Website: apple
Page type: customer-info-address
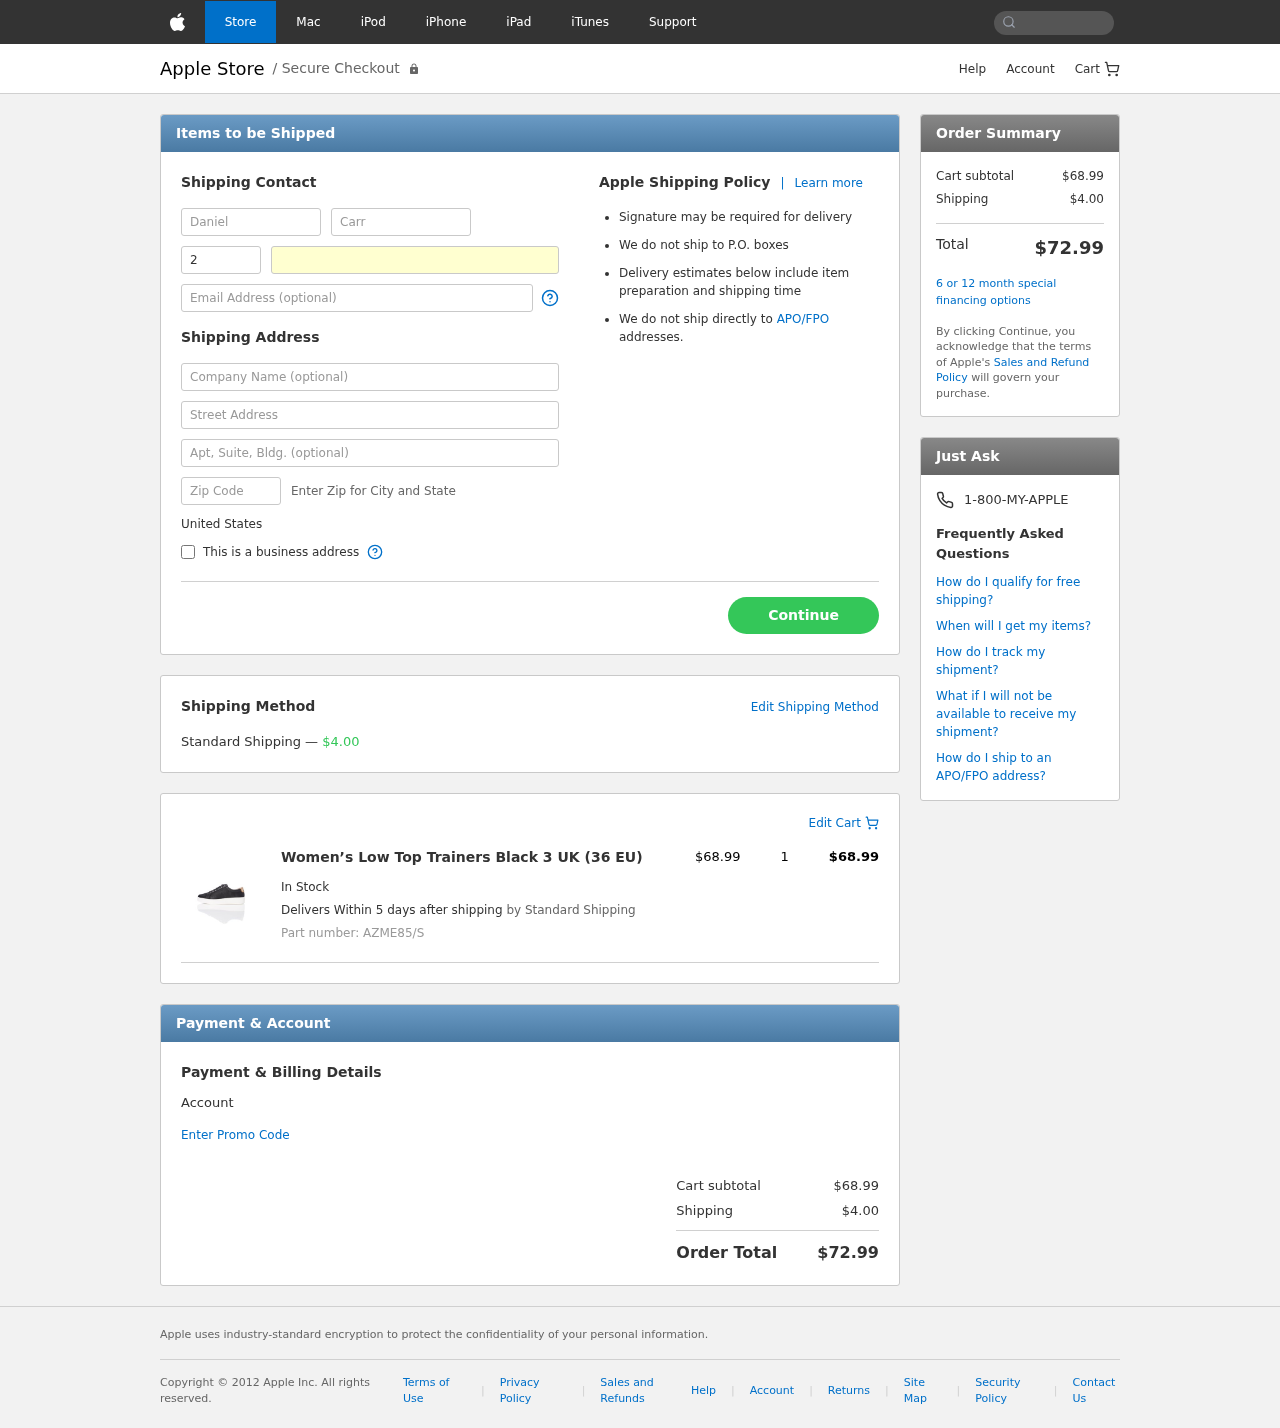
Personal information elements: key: PII_COUNTRY
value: United States
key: PII_FIRSTNAME
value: Daniel
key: PII_LASTNAME
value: Carr
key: PII_PHONE_AREA
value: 269
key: PII_PHONE_LINE
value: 3119
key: PII_EMAIL
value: danielcarr@gmail.com
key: PII_COMPANY
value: Williams, Jones and Ballard
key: PII_STREET
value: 12172 Osborn Valleys Suite 518
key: PII_POSTCODE
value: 93504
Product elements: key: PRODUCT1_NAME
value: Women’s Low Top Trainers Black 3 UK (36 EU)
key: PRODUCT1_PRICE
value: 68.99
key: PRODUCT1_QUANTITY
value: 1
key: PRODUCT1_SKU
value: AZME85/S
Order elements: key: ORDER_SHIPPING_COST
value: $4.00
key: ORDER_ITEM_TOTAL
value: $68.99
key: ORDER_SUBTOTAL
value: $68.99
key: ORDER_TOTAL
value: $72.99